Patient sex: M
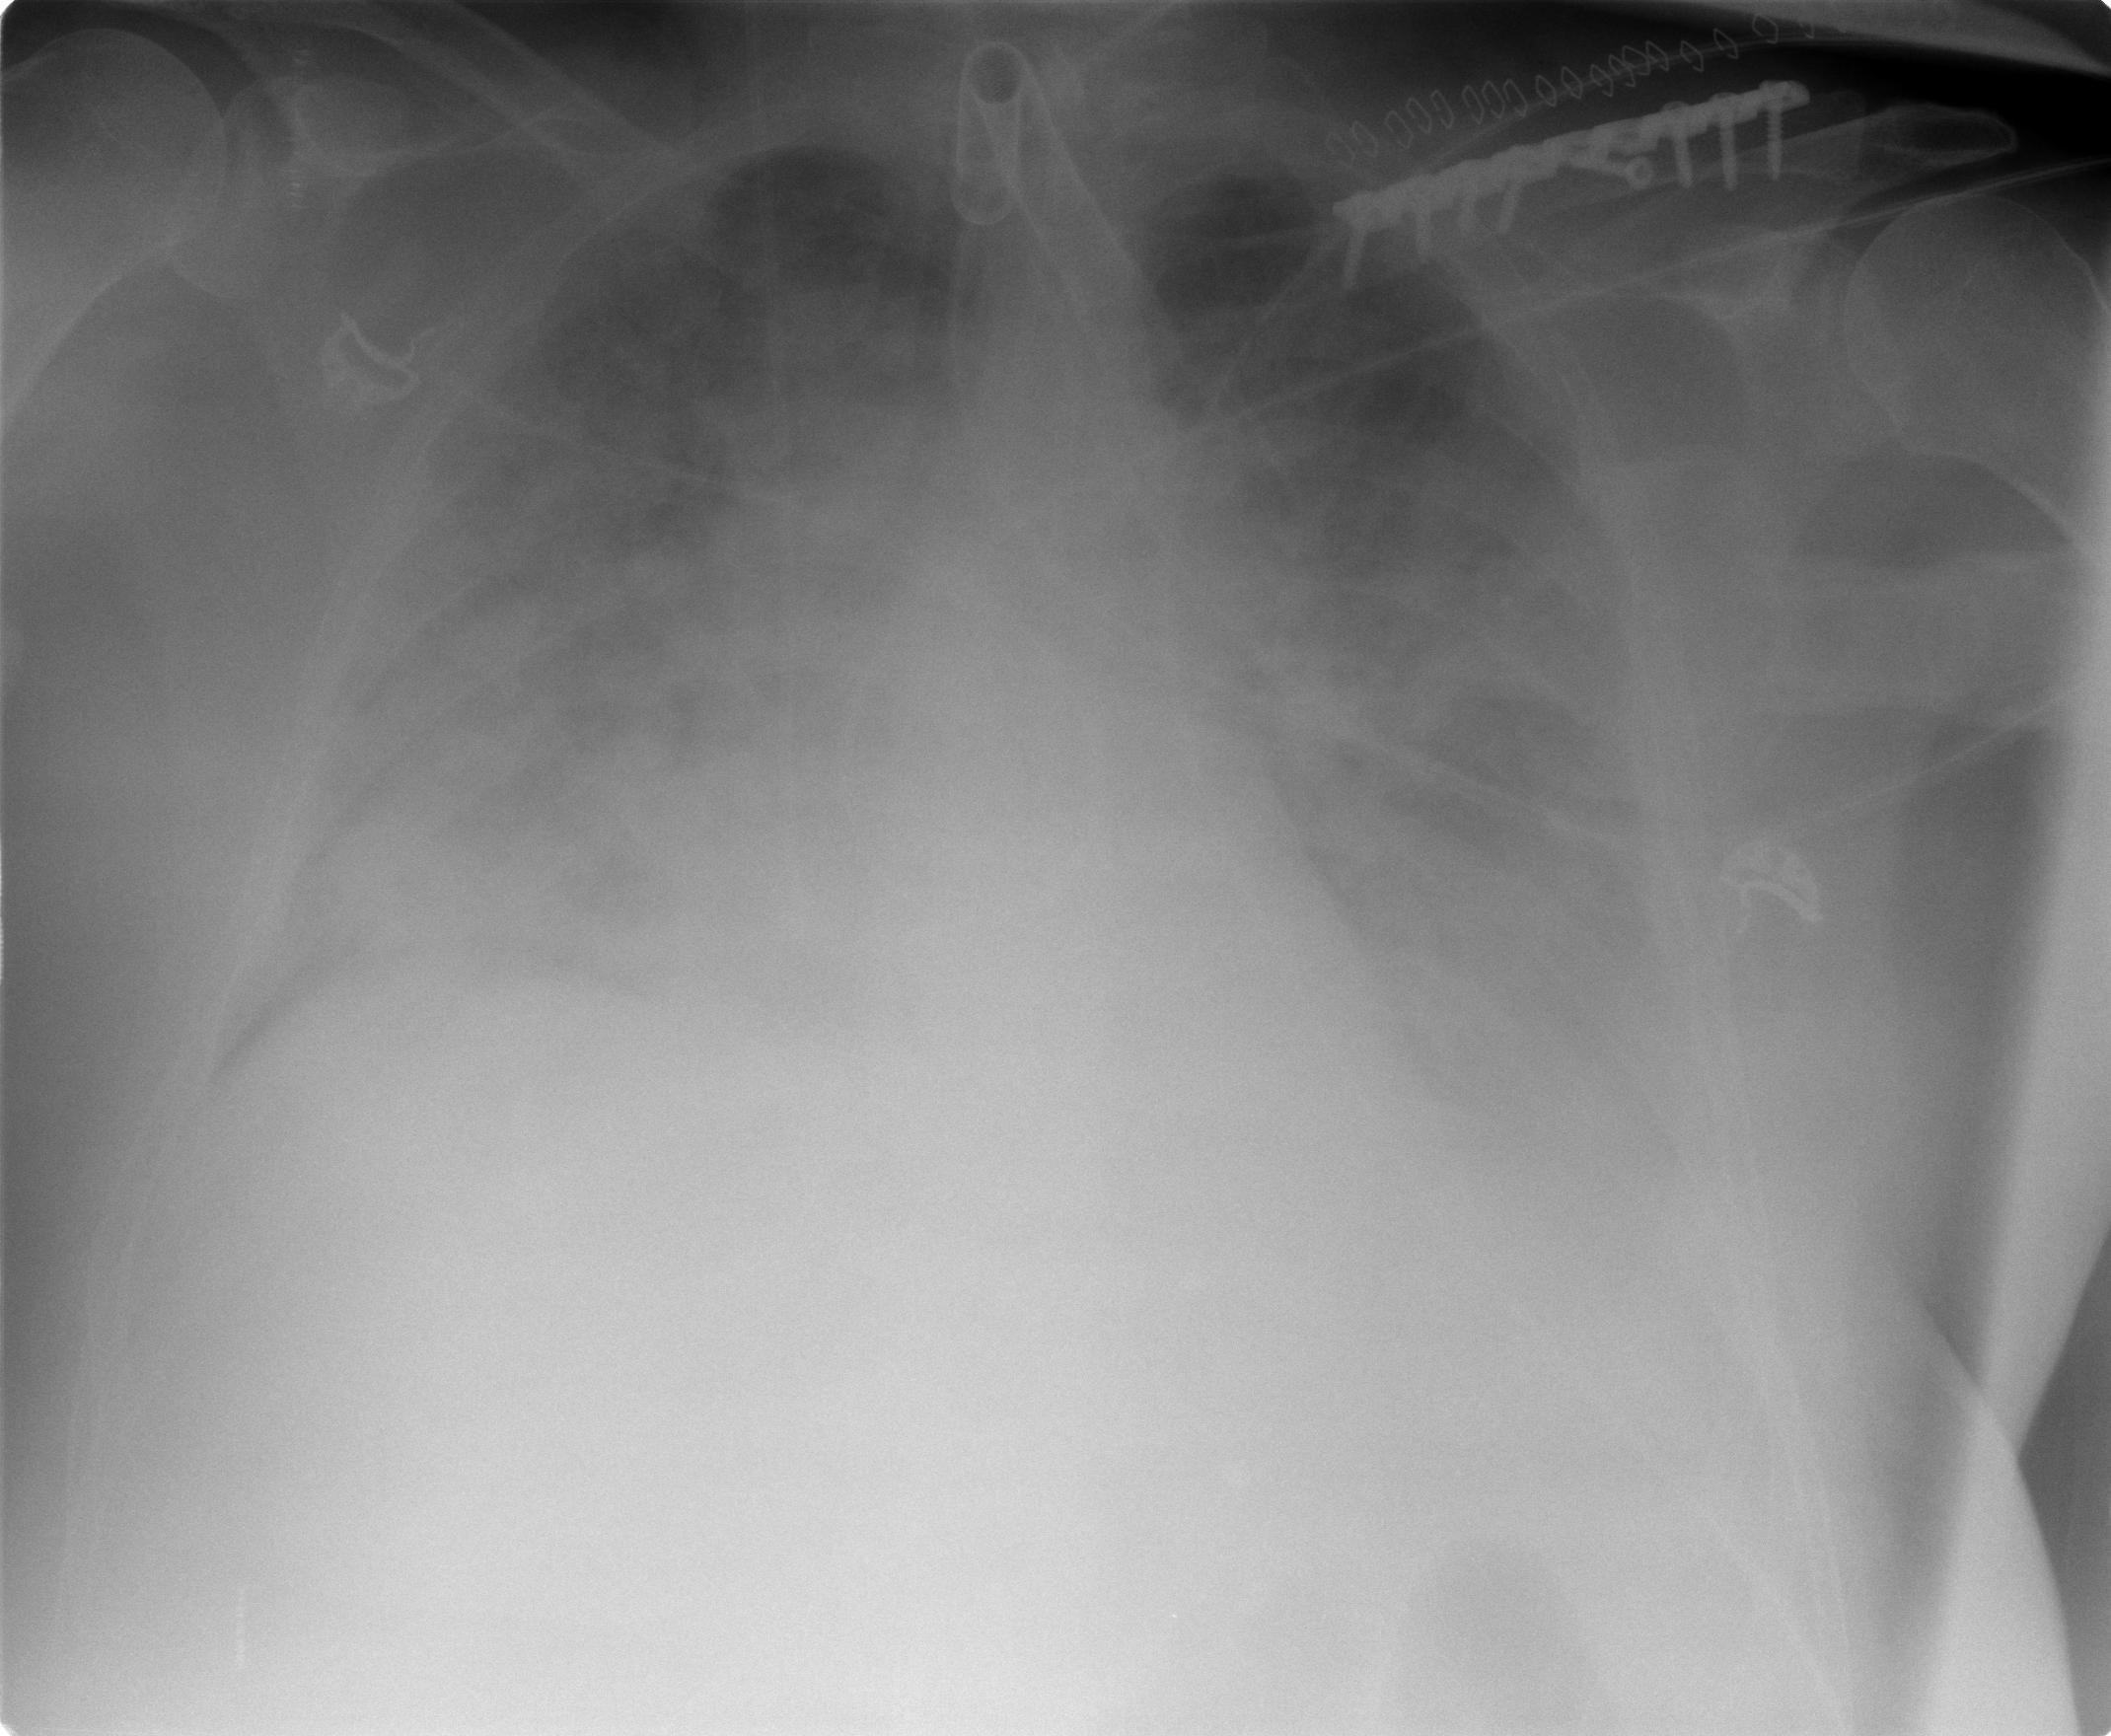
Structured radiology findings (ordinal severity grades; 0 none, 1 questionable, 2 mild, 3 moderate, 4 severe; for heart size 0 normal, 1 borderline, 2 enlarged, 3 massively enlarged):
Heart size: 0
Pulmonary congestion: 3
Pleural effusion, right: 2
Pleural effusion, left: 3
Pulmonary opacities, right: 3
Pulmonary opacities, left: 3
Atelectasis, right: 4
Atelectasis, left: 4